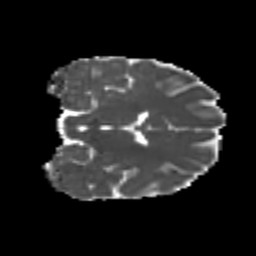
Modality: MD
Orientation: coronal
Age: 23
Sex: female
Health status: healthy
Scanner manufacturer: philips
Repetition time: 7.386 s
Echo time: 0.08599 s